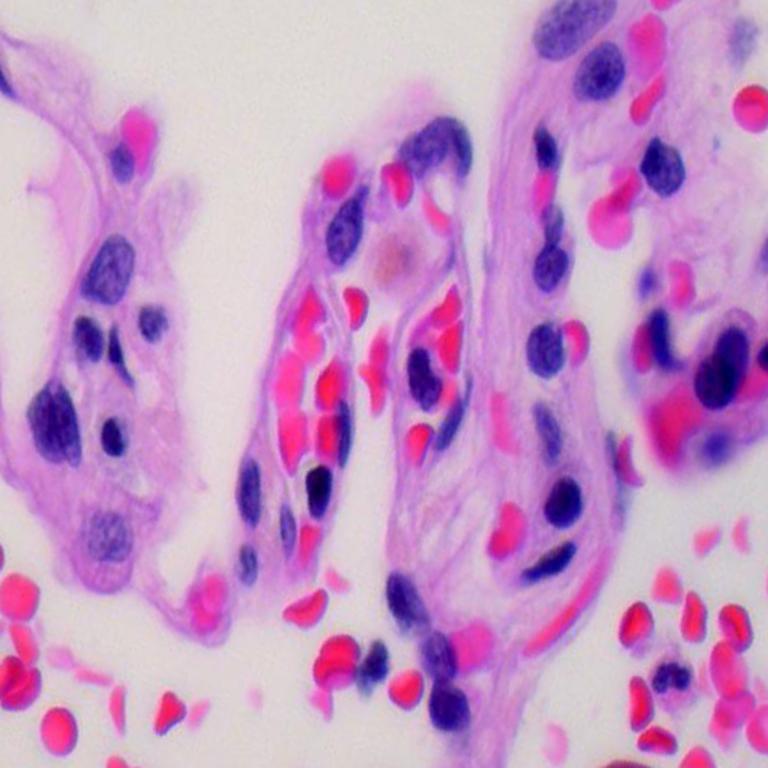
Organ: lung
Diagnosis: benign